Field crop: maize
Growth stage: 2
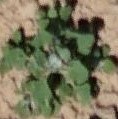
Species: chenopodium